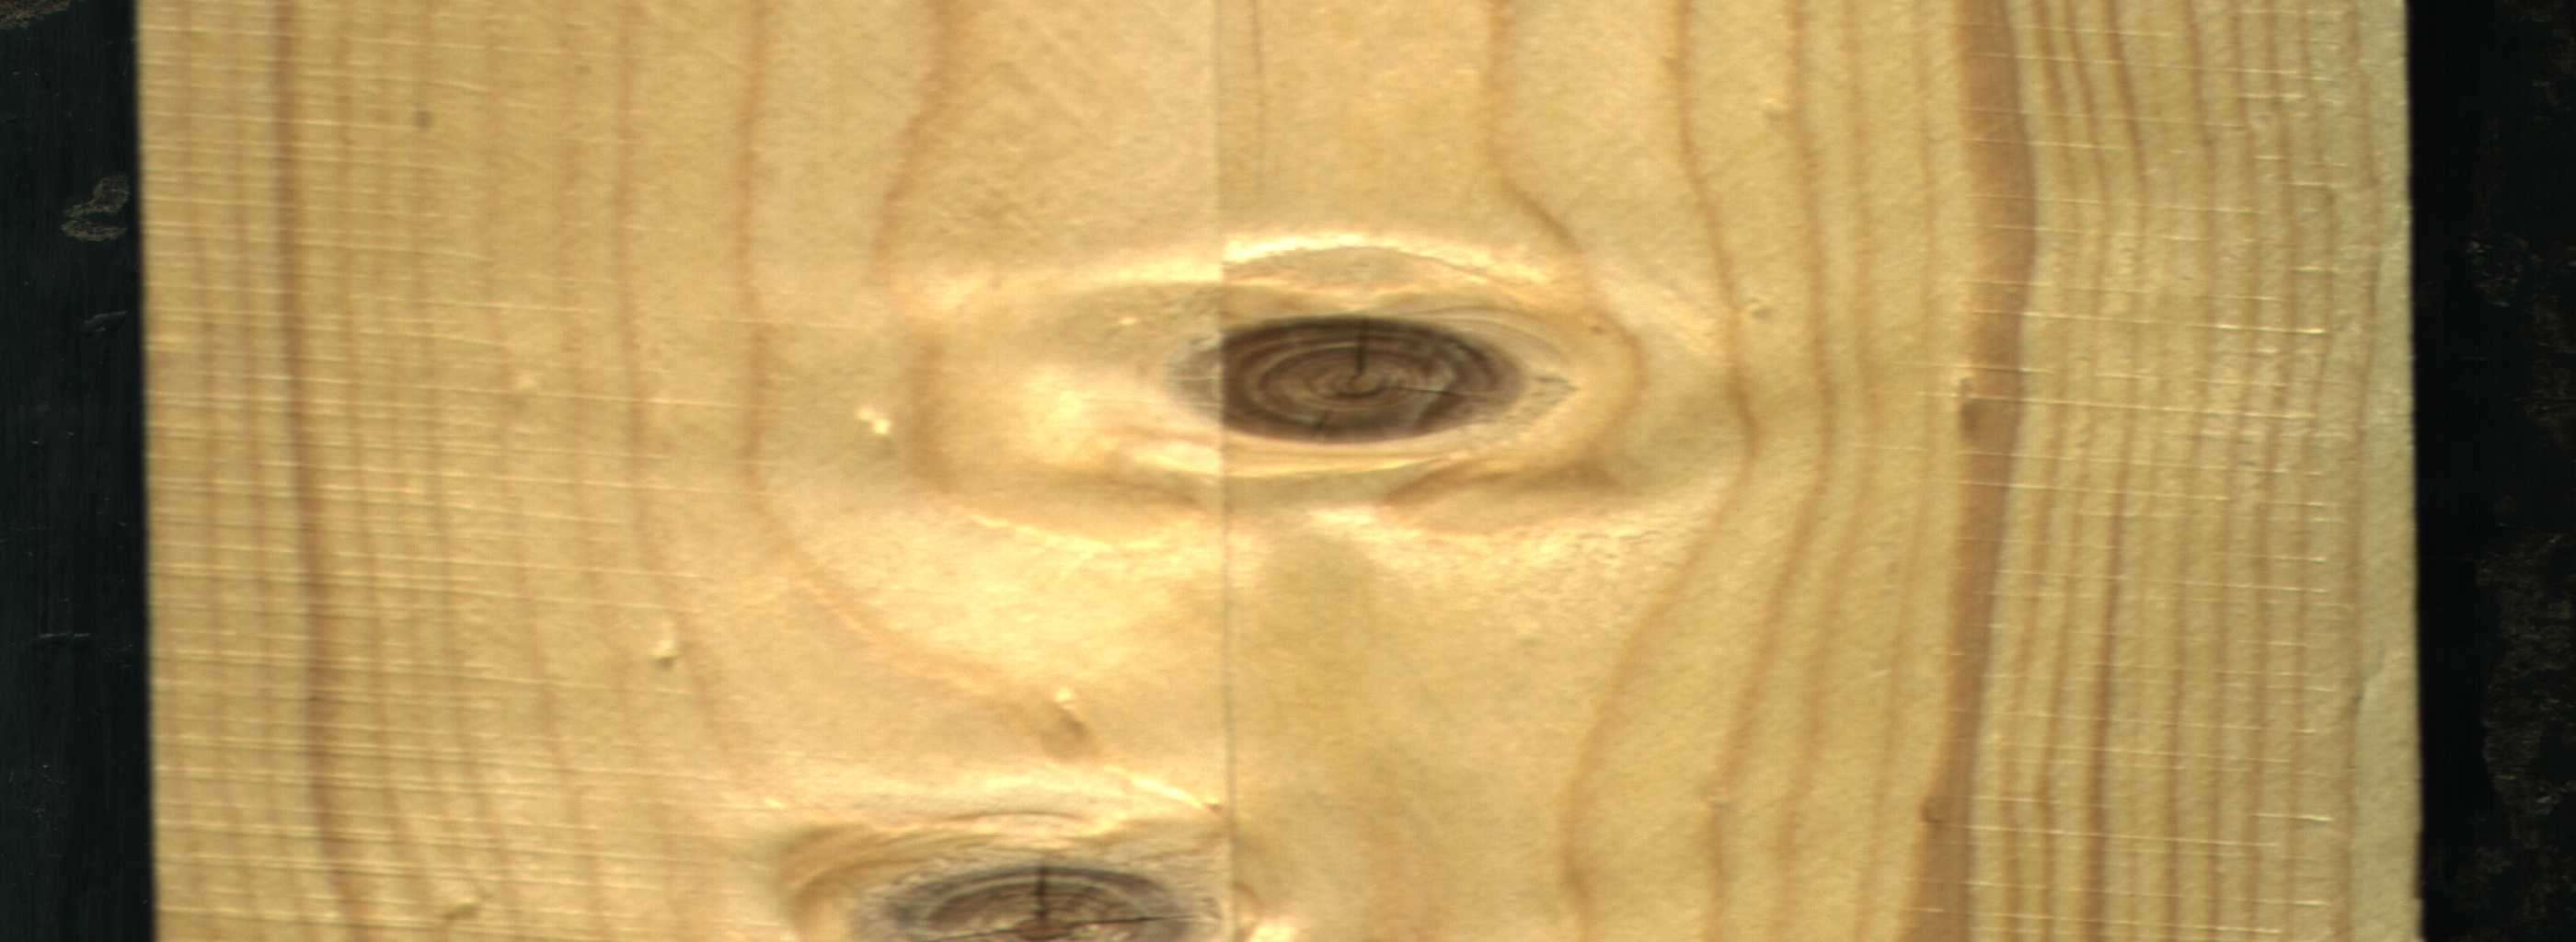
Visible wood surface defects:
Quartzity
knot_with_crack
Dead_Knot